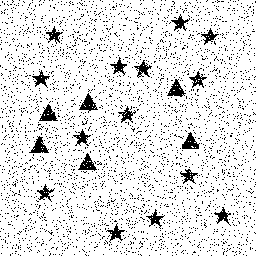
Squares: 0
Triangles: 6
Stars: 14
Total shapes: 20